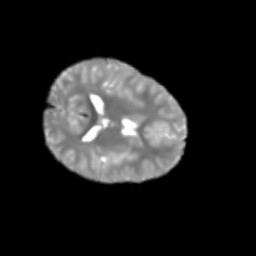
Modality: T2w
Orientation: axial
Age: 7
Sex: female
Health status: healthy